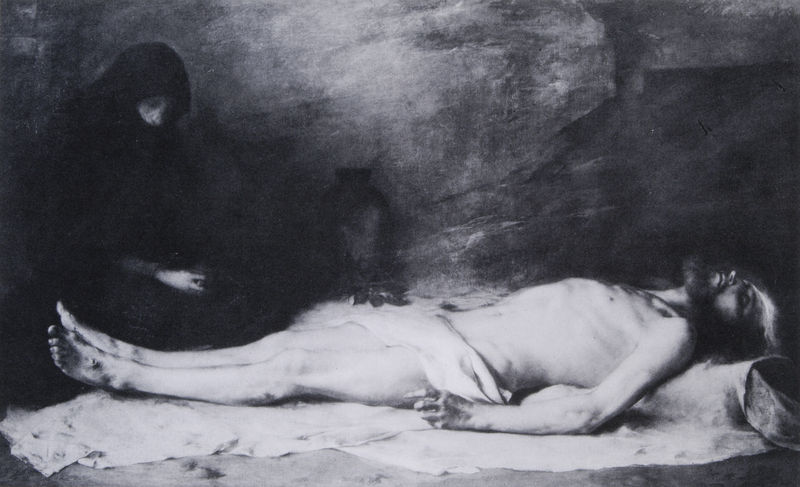
Titel: Die Beweinung Christi durch Maria Magdalena
Künstler: Ludwig von Löfftz
Standort: München
Institution: Bayerische Staatsgemäldesammlungen, Neue Pinakothek
Schlagwörter: dunkel, felsen, hand, haut, kopf, körper, mann, nackt, nackter, schatten, weiß, wunde, brust, finger, frau, grau, hell, licht, nase, schwarz, zeichnung, ölbild, blick, schleier, tuch, malerei, bart, wand, alte, arme, gesicht, leiche, stein, steine, tod, tot, toter, trauer, vollbart, bild, hände, gewand, innen, mutter, höhle, amphore, krug, vase, beine, füße, liegen, düster, fels, witwe, kopftuch, goya, bett, laken, knöchel, gefäß, lendentuch, rippen, schwarz weiß, nonne, arzt, beten, gebet, salbung, nagellöcher, liege, besuch, christus, grab, jesus, kreuzigung, leichentuch, leichnam, pieta, sterben, totenbett, wunden, wundmal, leiden, brav, grotte, binde, icht, nas, maria, verhüllt, magdalena, krankenbett, verwundet, beweinung, brustkorb, eule, leichnahm, maria magdalena, trauern, urne, grablegung, sohn, leinentuch, kaputze, balsamieren, einbalsamieren, klagend, salbe, salben, sterbend, vermummt, waschung, christ, sterbebett, uhu, aufbahrung, ezeichnung, trauer leichnahm